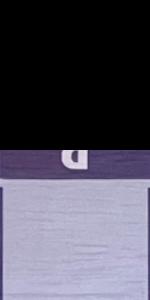
Label: Empty